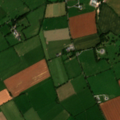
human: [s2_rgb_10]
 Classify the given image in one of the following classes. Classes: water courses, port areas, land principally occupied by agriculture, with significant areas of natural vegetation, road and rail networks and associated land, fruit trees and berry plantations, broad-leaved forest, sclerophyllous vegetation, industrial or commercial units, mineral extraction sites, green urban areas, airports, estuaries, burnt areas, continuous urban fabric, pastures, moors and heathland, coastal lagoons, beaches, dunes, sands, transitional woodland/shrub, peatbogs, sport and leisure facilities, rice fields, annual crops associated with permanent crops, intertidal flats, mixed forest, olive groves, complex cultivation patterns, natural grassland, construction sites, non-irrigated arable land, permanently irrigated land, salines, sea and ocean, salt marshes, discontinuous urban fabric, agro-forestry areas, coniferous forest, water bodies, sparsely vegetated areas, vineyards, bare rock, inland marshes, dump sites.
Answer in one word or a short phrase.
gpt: non-irrigated arable land, pastures